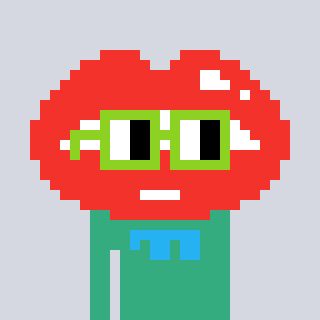
a pixel art character with square light green glasses, a lips-shaped head and a teal-colored body on a cool background